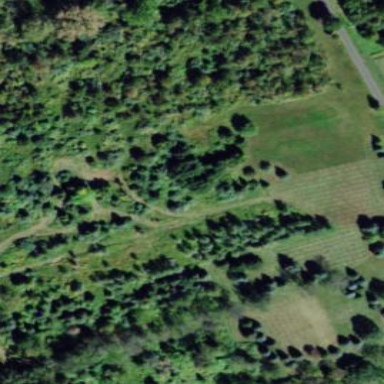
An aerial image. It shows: Vineyard.